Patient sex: F
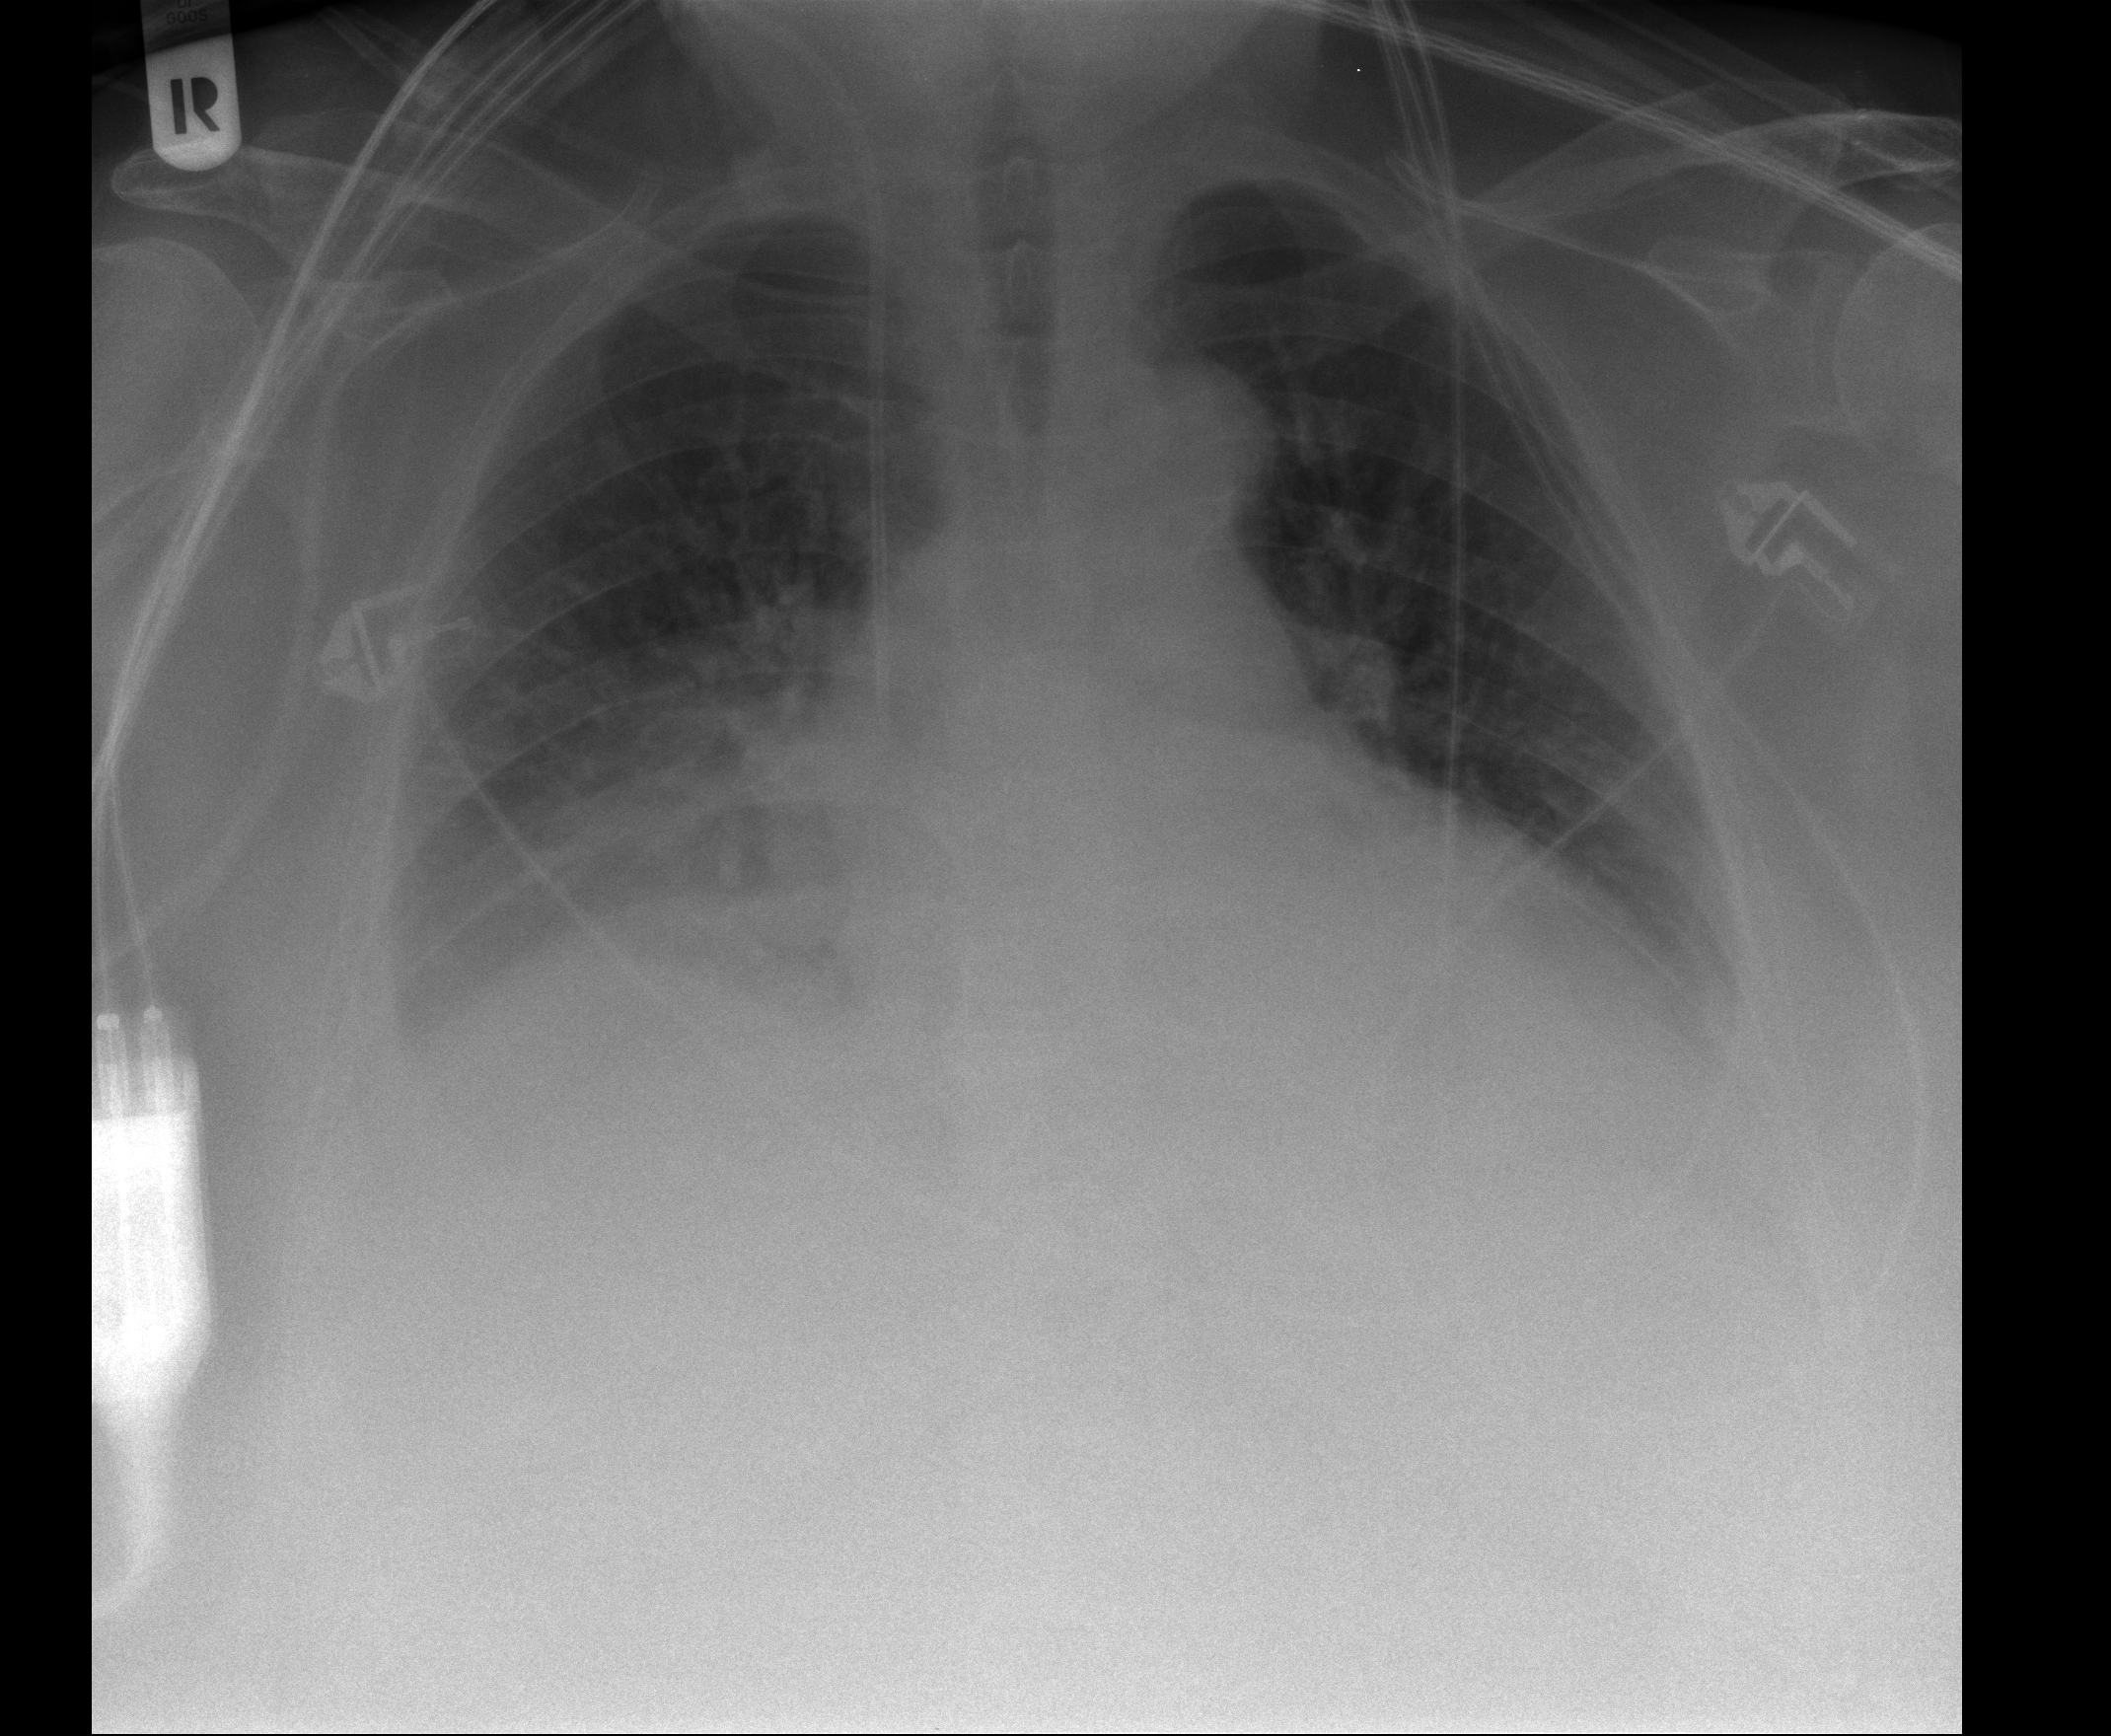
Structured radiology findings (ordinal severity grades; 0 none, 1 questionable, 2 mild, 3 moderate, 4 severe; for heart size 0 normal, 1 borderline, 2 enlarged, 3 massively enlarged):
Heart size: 2
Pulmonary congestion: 2
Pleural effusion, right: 3
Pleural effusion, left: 2
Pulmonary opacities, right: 0
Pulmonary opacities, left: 0
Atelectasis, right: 2
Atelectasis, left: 2